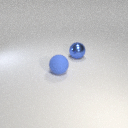
large blue metal sphere behind large blue rubber sphere